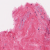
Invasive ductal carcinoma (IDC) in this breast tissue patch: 0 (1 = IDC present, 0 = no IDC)